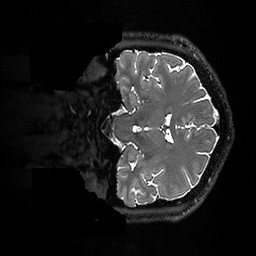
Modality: T2w
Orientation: coronal
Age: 29
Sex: male
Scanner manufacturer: ge
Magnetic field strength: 3 T
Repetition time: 3.202 s
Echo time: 0.05898 s